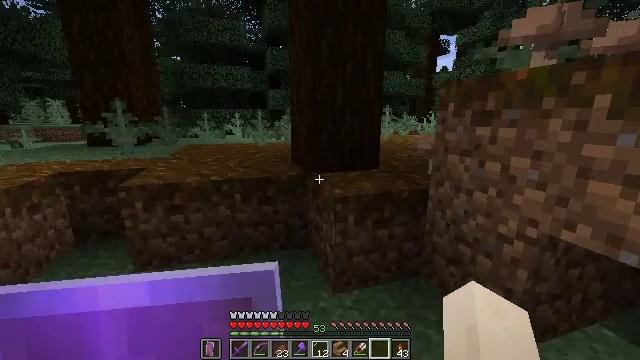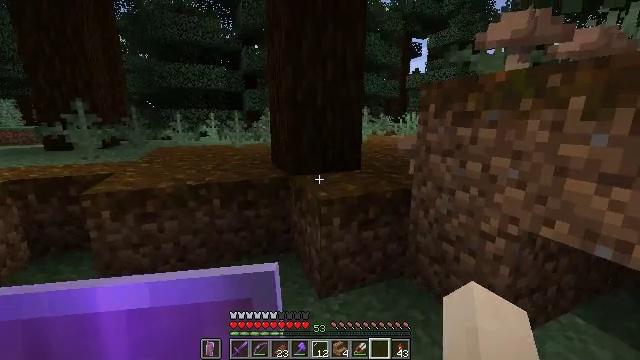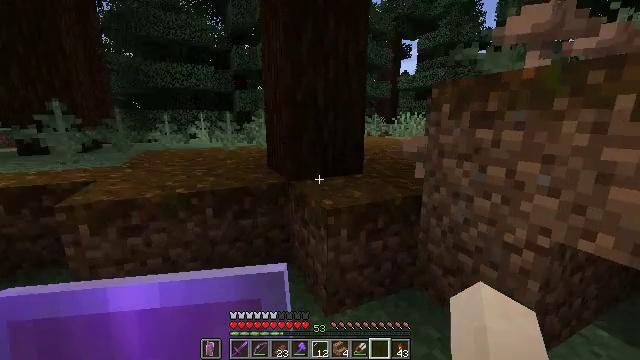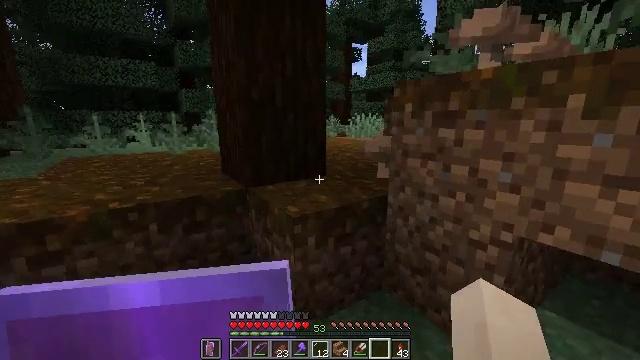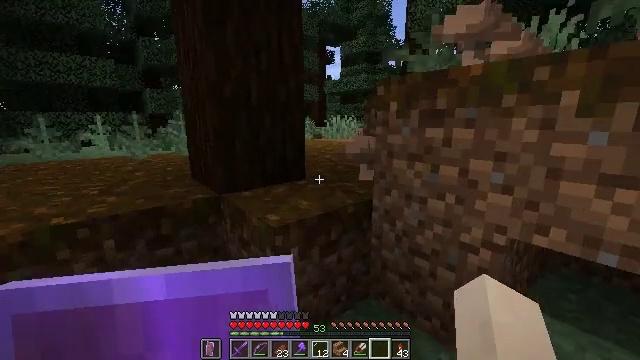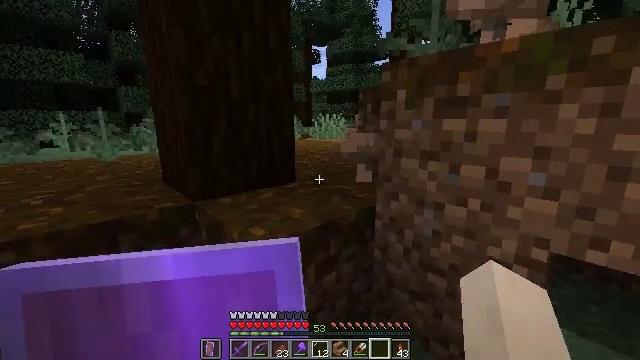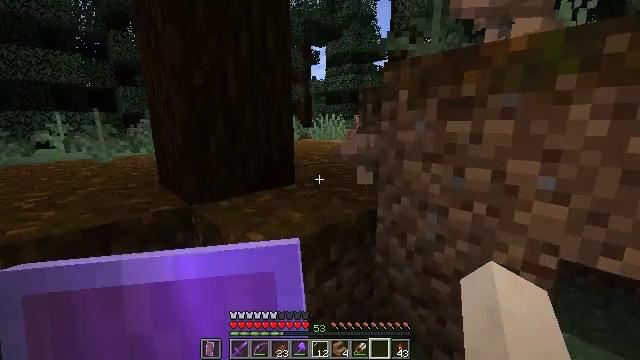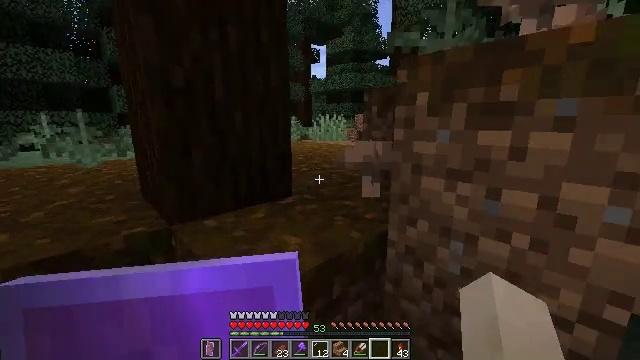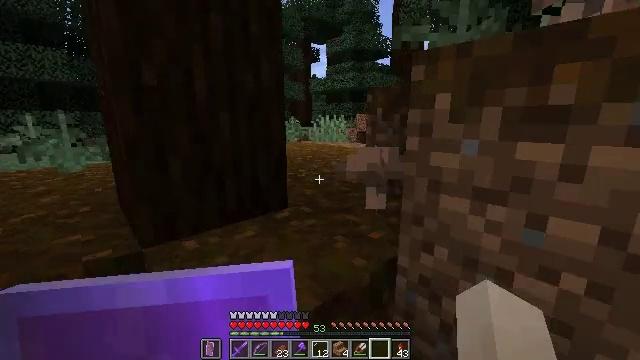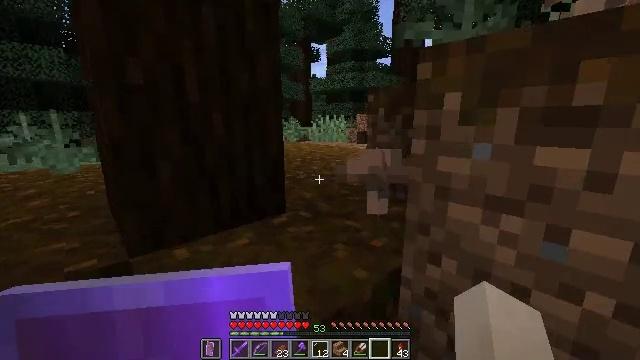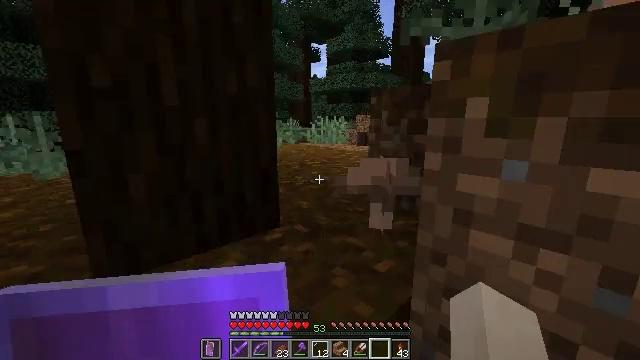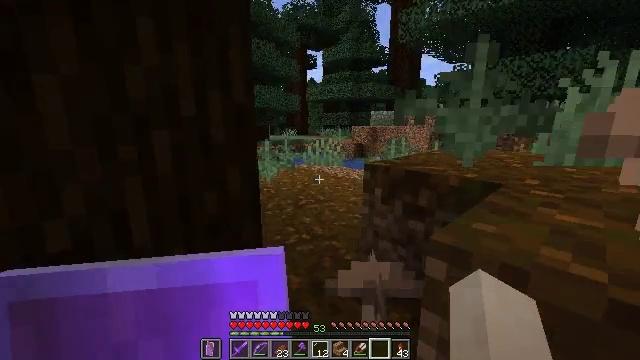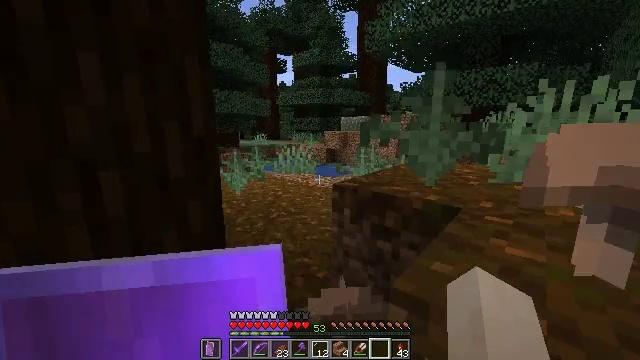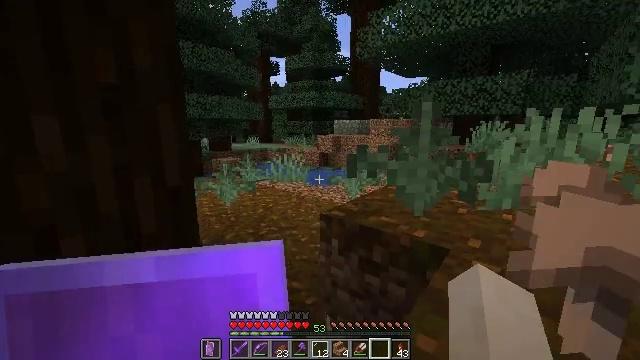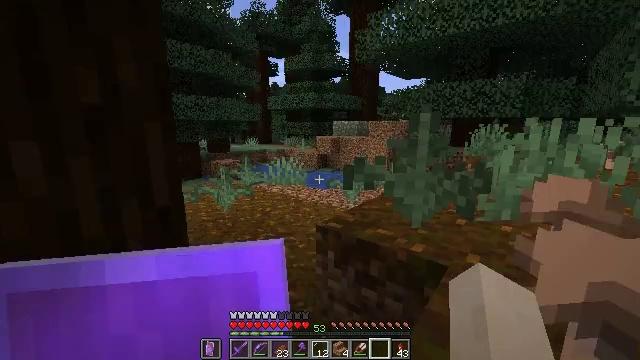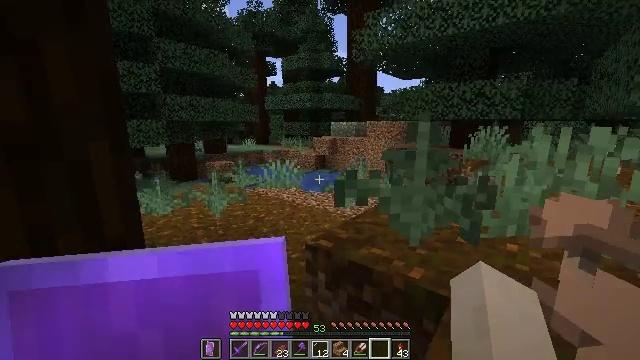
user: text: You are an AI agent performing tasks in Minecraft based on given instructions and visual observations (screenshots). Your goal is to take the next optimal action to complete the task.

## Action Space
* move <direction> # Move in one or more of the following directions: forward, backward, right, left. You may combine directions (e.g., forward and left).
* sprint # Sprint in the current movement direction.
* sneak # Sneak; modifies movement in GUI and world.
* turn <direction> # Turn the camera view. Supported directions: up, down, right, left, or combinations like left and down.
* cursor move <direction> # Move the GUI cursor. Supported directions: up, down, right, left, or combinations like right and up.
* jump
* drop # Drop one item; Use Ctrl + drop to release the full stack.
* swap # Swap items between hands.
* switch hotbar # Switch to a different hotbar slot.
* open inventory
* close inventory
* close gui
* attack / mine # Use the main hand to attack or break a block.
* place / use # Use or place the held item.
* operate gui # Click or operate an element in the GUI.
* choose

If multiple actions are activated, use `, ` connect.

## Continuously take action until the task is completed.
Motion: motion action
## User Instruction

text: Mine planks.
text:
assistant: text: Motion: move forward, turn right
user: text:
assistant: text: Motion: move forward, turn right
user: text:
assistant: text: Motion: move forward, turn right
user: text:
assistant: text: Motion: move forward, turn right
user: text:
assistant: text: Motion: move forward, turn right
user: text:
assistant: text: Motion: move forward
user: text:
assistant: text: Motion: move forward
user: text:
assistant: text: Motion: move forward
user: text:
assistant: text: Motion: move forward
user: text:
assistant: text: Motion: move forward, jump
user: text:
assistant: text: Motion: move forward, jump
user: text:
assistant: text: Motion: move forward, turn right, jump
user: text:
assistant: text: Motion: move forward, turn right, jump
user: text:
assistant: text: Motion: move forward
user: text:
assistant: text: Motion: move forward
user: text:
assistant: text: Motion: move forward
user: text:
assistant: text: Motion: move forward, turn right
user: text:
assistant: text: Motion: move forward, turn right
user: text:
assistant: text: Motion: move forward, turn right
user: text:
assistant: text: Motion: move forward, turn right and down
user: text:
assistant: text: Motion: move forward, turn right and down
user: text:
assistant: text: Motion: move forward, turn right and down
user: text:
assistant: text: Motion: move forward, turn right
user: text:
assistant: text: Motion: move forward, turn right, jump
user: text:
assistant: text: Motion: move forward, turn right, jump
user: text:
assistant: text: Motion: move forward, jump
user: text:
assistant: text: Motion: move forward, jump
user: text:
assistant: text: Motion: move forward
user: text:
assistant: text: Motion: move forward
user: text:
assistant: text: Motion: move forward